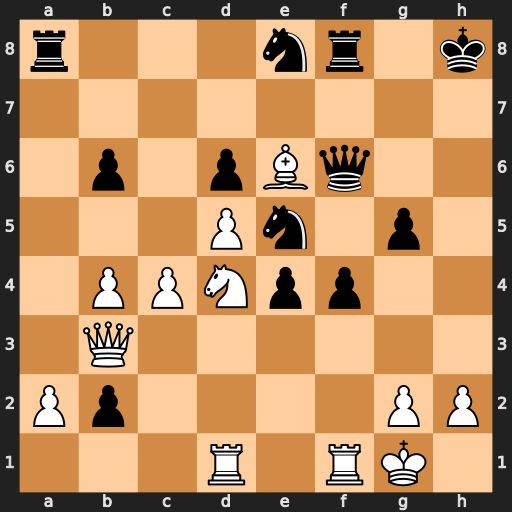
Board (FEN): r3nr1k/8/1p1pBq2/3Pn1p1/1PPNpp2/1Q6/Pp4PP/3R1RK1
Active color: w
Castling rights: -
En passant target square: -
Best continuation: Qh3+ Kg7 Nf5+ Qxf5 Bxf5